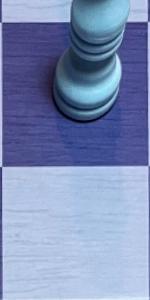
Label: Empty